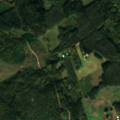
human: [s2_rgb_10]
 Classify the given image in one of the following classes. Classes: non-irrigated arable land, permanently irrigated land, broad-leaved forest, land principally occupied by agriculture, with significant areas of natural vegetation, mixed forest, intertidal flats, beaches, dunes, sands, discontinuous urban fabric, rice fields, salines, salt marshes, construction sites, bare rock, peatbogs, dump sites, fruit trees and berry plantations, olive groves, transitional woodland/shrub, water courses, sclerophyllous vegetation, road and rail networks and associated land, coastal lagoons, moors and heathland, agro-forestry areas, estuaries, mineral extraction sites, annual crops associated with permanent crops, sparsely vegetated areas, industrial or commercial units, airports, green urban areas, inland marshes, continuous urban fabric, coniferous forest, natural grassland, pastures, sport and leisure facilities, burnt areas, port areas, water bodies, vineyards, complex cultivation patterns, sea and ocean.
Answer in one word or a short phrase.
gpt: coniferous forest, transitional woodland/shrub